Aerial crown-view tile of a tropical tree (Barro Colorado Island, Panama), acquired 20250818:
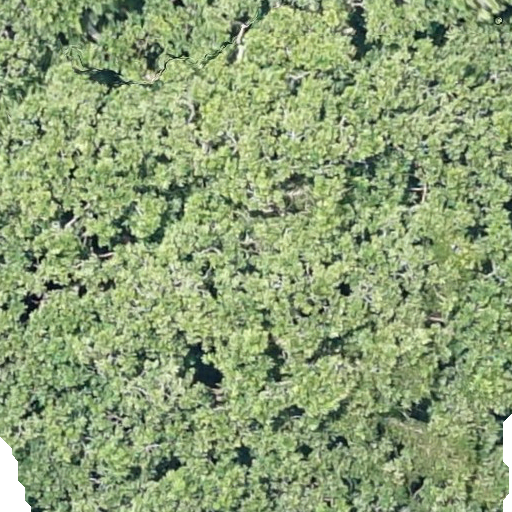
Species: Anacardium excelsum
GBIF accepted scientific name: Anacardium excelsum
Crown area: 655.731 m²